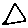
Label: triangle